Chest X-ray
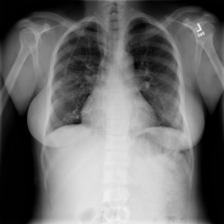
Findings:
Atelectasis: negative
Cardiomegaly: negative
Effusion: negative
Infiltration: negative
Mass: negative
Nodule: negative
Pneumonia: negative
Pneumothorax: negative
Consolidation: negative
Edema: negative
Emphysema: negative
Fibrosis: negative
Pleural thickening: negative
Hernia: negative